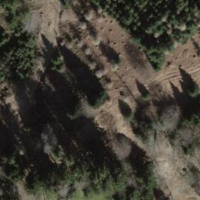
EUNIS habitat code: 44
Species observed at this site:
Buteo buteo
Capreolus capreolus